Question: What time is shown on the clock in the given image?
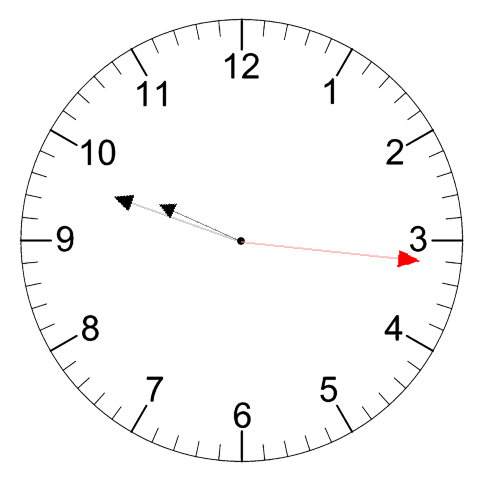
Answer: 09:48:16